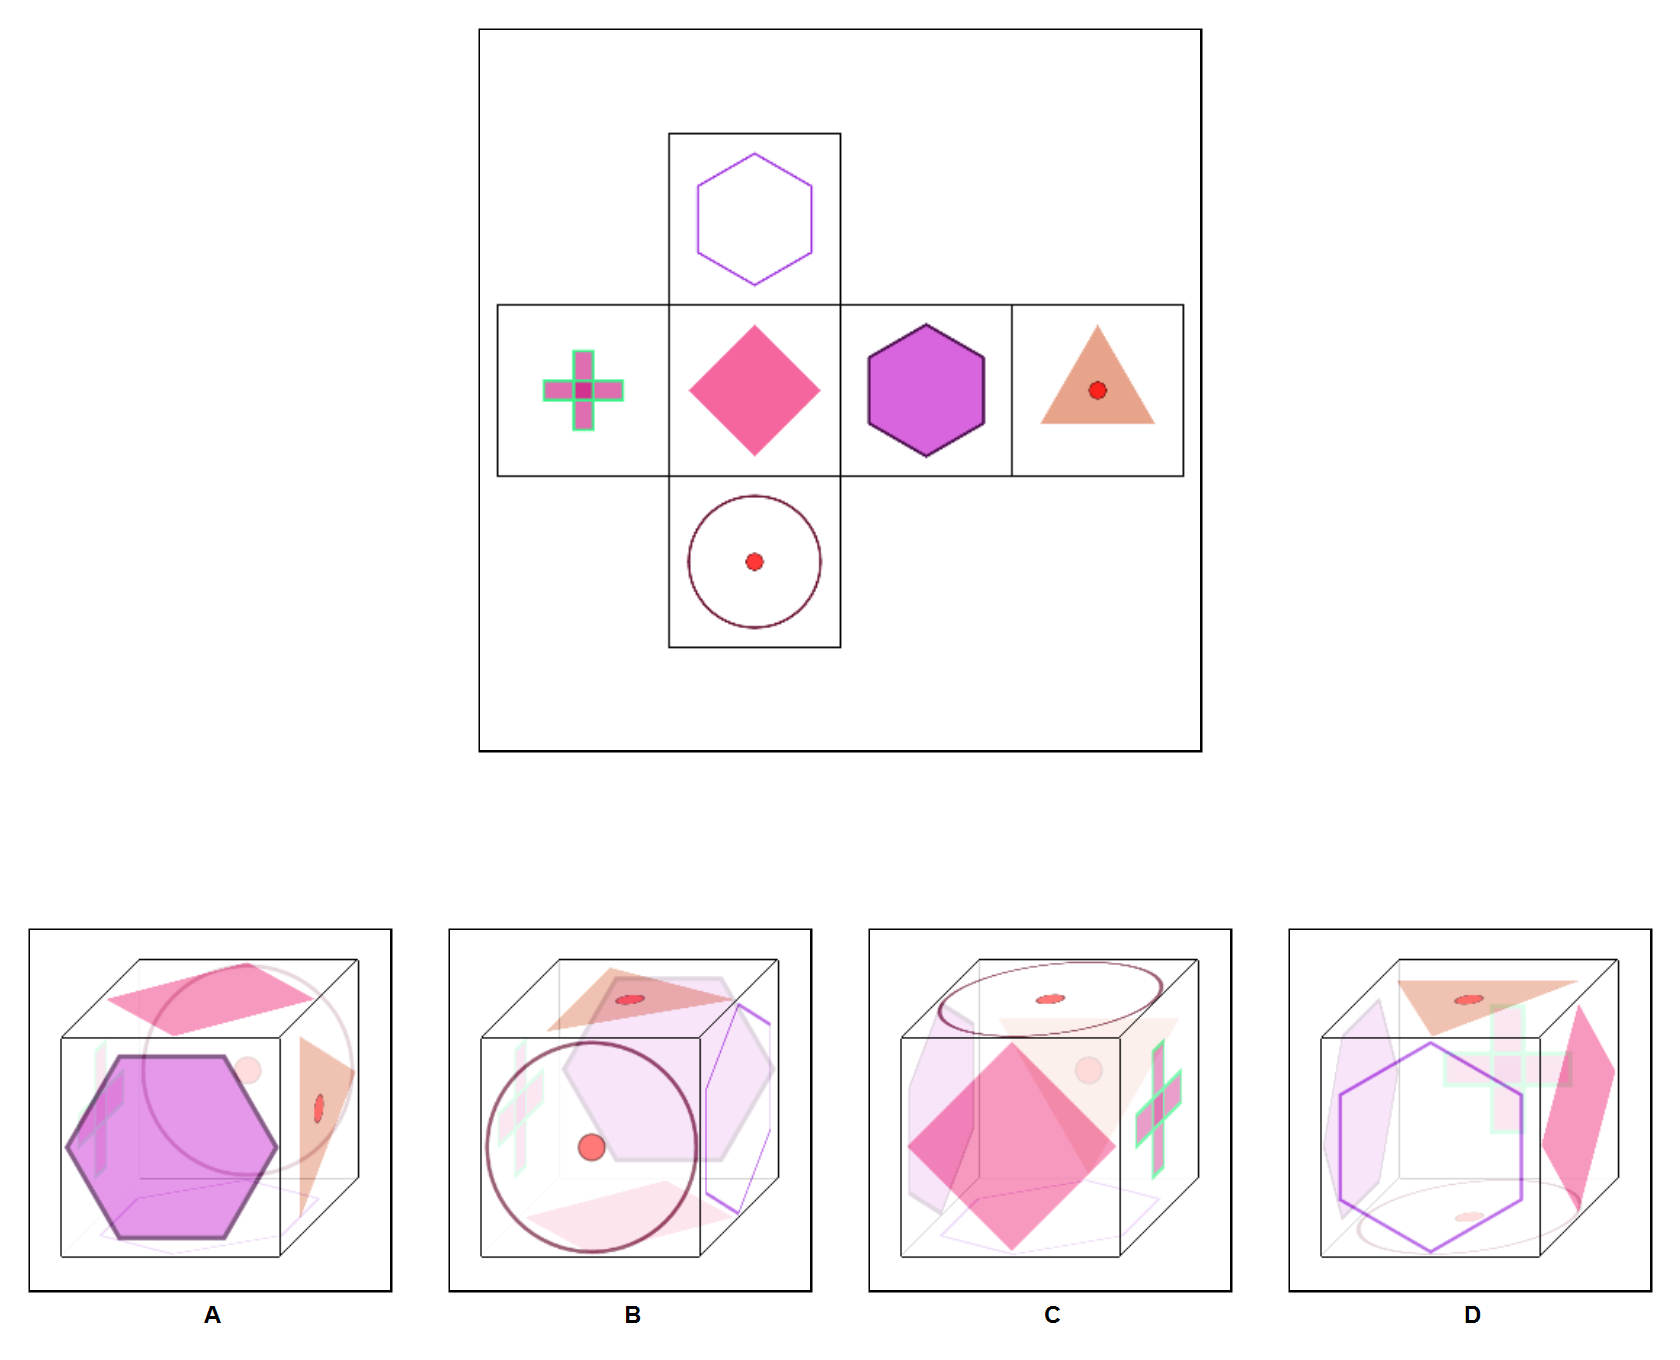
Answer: C